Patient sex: F
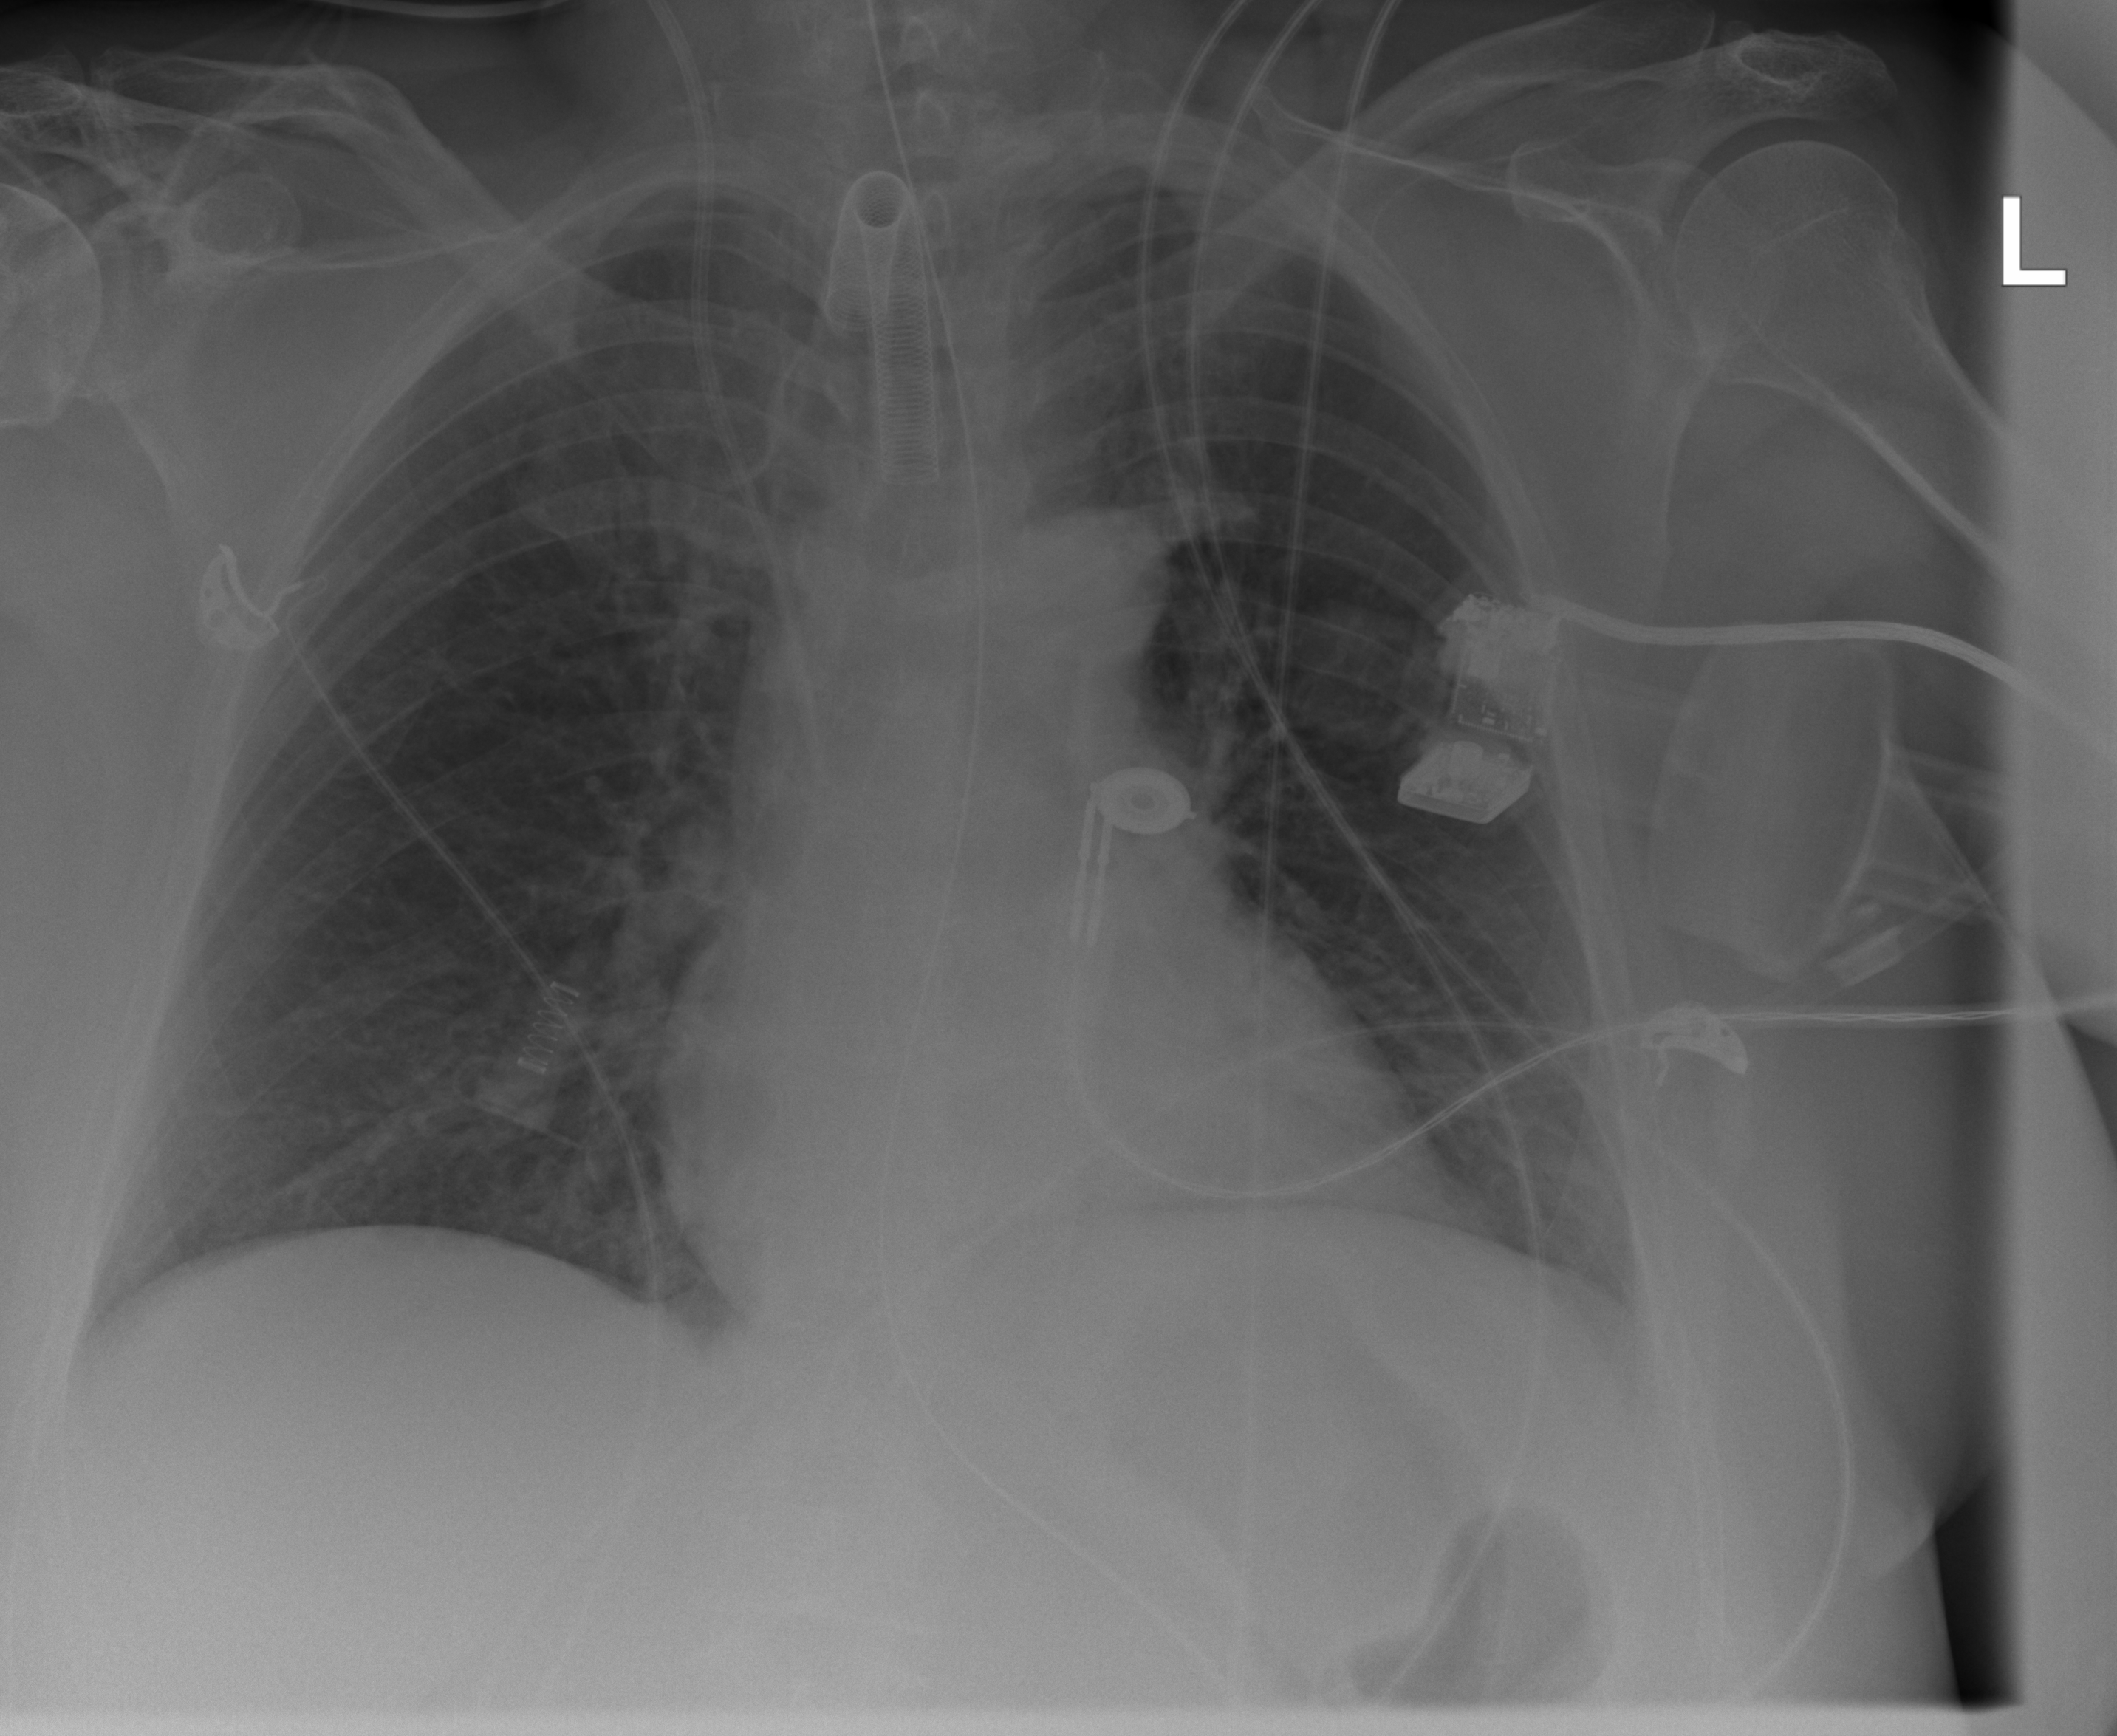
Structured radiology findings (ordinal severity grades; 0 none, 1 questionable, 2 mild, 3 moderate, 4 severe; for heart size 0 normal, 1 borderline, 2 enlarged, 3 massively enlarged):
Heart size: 2
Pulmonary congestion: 2
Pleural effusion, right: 0
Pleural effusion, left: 0
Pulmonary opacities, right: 2
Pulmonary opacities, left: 2
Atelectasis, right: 2
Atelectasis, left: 2